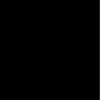
Label: dusty